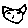
Label: cat